Field crop: maize
Growth stage: 2
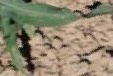
Species: maize